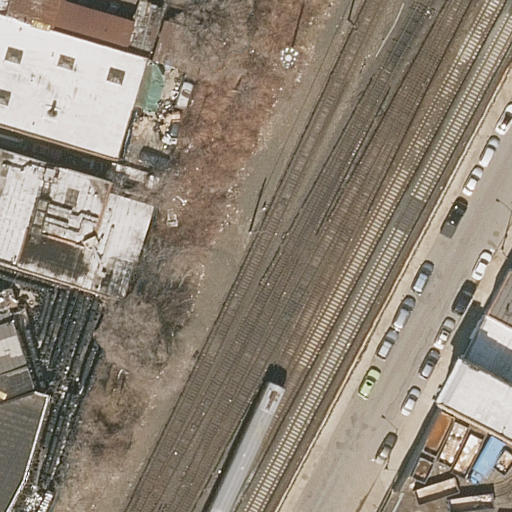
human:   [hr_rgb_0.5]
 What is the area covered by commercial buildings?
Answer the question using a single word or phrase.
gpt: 0m2

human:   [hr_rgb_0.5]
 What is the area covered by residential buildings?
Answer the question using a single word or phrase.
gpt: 1928m2

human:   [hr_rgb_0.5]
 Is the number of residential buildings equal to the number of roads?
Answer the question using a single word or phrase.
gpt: no

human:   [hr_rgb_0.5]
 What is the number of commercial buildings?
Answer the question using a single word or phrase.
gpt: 0

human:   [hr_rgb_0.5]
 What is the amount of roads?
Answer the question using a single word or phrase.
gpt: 1

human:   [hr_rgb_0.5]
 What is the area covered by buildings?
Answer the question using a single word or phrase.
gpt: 1928m2

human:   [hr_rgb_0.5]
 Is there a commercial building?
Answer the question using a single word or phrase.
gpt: no

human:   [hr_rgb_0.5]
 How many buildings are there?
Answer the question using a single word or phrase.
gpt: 8

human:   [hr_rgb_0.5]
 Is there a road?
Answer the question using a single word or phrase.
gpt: yes

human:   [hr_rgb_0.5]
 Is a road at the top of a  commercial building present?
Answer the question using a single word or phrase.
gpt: no

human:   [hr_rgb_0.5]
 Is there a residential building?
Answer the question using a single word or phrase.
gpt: yes

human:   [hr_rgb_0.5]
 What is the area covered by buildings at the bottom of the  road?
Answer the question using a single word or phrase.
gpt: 188m2

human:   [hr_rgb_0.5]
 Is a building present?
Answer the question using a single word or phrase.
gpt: yes

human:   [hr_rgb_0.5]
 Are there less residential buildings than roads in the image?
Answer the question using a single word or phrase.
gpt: no

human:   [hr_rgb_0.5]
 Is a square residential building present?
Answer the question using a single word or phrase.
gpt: no

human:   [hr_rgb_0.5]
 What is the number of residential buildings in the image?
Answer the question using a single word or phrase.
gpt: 8

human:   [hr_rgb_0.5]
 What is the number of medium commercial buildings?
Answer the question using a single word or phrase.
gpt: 0

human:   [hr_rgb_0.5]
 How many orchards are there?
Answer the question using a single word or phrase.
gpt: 0

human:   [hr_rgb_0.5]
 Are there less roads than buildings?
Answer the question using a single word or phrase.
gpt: yes

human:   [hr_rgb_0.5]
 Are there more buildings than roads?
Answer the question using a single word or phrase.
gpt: yes

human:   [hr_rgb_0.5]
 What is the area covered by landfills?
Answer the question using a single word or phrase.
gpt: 0m2

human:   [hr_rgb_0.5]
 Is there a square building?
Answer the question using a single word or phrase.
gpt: no

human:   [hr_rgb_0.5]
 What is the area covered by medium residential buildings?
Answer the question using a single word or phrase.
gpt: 581m2

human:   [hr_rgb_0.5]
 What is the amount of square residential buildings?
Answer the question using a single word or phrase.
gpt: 0

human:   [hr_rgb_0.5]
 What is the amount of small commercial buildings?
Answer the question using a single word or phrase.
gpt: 0

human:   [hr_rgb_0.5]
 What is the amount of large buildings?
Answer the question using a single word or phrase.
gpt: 2

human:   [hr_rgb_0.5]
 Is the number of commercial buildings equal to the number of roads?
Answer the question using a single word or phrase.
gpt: no

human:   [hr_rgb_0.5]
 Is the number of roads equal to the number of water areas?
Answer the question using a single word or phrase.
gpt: no

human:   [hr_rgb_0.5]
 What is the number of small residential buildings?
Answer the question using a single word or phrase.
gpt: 3

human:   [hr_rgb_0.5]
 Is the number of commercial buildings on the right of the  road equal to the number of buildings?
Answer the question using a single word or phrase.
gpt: no

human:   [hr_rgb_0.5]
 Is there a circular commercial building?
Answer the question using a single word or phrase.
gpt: no

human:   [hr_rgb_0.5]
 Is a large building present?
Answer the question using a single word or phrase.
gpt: yes

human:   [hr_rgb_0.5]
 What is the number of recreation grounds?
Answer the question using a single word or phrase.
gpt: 0

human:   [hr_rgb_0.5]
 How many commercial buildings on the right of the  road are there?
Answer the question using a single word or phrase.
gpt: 0

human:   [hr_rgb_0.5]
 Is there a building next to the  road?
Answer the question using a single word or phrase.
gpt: yes

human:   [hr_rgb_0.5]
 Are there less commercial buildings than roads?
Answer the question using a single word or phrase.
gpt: yes

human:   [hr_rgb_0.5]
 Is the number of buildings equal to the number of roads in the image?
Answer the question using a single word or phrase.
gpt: no

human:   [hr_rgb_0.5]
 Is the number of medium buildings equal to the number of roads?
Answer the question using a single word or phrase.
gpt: no

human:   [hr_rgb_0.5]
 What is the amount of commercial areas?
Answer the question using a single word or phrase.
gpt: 0

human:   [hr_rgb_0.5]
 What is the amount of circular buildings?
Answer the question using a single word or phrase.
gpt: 0

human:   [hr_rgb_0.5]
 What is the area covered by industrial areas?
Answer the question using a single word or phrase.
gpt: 0m2

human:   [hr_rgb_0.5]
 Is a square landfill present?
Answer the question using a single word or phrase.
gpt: no

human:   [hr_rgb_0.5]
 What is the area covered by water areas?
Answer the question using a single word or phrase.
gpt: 0m2

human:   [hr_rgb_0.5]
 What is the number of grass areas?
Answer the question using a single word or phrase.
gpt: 0

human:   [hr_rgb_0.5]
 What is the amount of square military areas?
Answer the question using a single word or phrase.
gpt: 0

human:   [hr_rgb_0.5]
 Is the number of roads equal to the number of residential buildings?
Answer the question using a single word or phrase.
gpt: no

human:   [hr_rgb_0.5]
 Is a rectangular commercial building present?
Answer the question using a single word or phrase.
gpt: no

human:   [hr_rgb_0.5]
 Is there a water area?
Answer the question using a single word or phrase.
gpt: no

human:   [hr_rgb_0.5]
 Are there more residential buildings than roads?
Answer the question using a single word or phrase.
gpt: yes

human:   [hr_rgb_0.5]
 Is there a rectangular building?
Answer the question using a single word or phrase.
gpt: yes

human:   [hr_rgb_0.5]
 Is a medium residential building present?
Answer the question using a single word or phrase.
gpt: yes

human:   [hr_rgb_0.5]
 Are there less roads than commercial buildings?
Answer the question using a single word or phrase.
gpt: no

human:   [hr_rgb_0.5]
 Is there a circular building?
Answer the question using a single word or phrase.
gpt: no

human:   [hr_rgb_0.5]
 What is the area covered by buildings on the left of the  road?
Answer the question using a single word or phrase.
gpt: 1666m2

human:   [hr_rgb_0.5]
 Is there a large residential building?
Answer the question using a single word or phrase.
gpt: yes

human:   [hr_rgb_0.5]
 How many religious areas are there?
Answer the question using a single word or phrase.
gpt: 0

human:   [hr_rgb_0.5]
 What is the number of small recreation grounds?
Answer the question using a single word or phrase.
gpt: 0

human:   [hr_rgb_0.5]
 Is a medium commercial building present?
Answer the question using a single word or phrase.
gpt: no

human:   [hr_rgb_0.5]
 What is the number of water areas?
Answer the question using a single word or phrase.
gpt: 0

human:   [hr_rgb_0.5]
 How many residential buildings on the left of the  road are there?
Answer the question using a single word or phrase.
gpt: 6

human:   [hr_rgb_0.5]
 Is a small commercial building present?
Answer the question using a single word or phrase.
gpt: no

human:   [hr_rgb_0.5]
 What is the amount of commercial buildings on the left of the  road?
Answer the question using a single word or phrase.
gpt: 0

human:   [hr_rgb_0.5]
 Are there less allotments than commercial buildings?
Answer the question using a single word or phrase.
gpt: no

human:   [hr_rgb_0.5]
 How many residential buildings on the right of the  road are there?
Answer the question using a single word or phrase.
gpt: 2